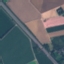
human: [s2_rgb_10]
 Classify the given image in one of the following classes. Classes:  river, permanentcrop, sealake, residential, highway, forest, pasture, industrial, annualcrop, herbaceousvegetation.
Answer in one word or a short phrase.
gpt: Highway